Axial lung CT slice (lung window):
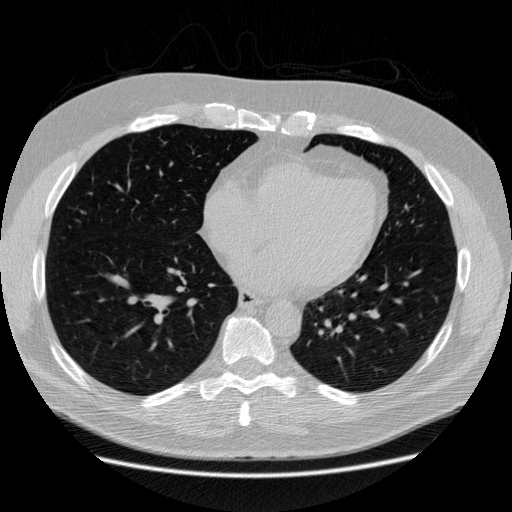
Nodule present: no